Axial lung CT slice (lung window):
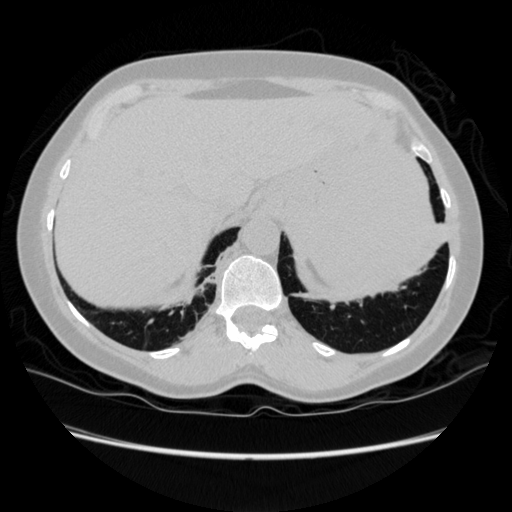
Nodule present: no